Question: I'm trying to make two horizontal divisons using '<div>' tag in html, but I couldn't make it. Can anyone help me make horizontal division using html and css with '<div>' tags?

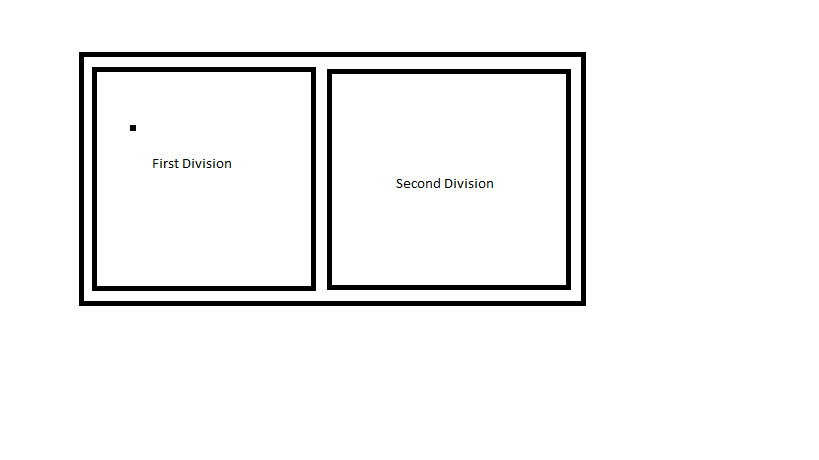
Answer: Set the 'float' property for each 'div' to be matched, for example 'left' to each, give each of them enough width so that the parent contains them.
## DEMO